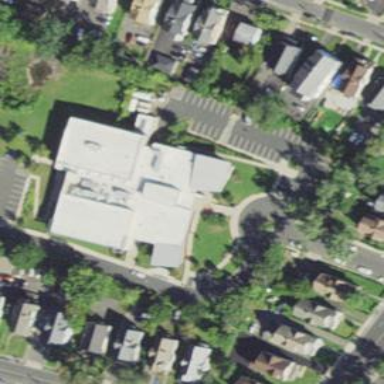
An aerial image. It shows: Civic building serving as community center.